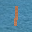
Label: 1